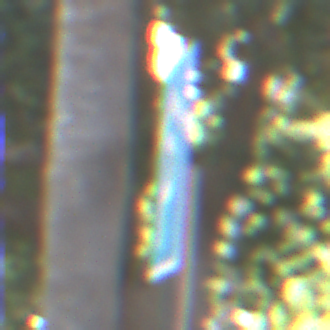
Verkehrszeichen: Parkhaus
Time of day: MorningAfternoon
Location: Outdoor (Suburban)
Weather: PartlyCloudy
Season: NotSpecified
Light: Natural